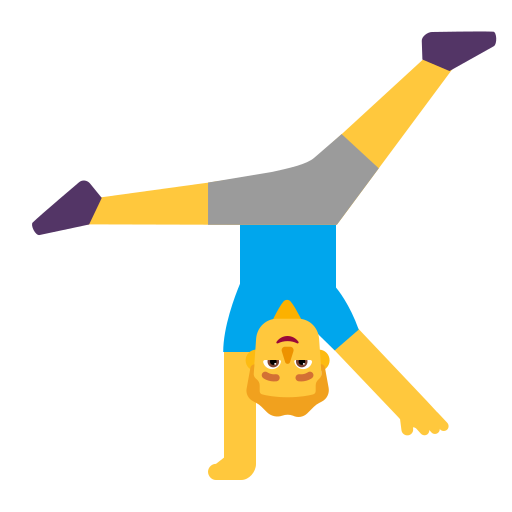
man cartwheeling flat default